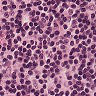
Metastatic tissue present: no